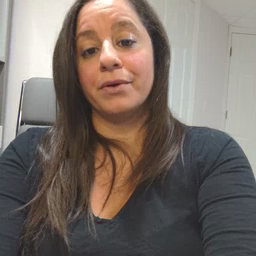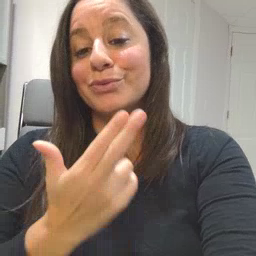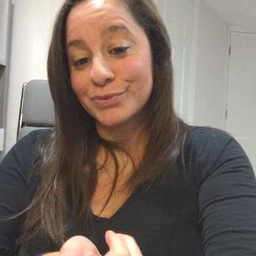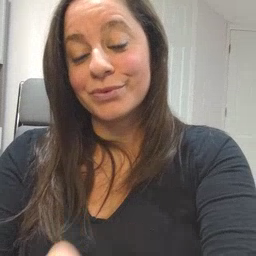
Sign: cute